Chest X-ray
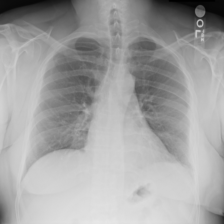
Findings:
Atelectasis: negative
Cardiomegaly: negative
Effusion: negative
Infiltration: negative
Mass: negative
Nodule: negative
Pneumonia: negative
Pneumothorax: negative
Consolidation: negative
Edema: negative
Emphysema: negative
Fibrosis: negative
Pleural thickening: positive
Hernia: negative